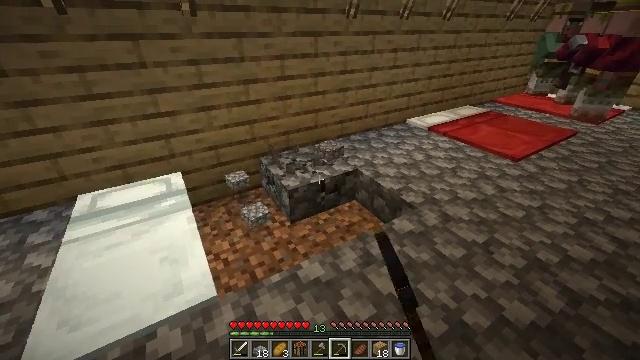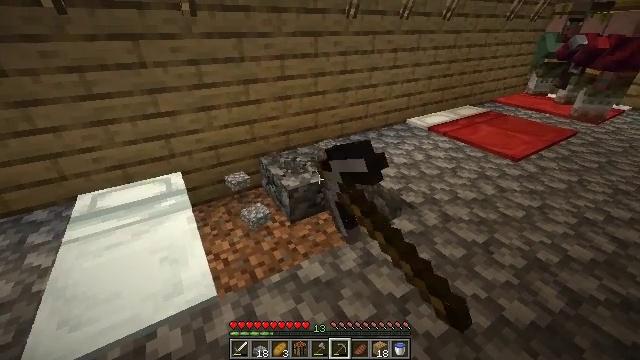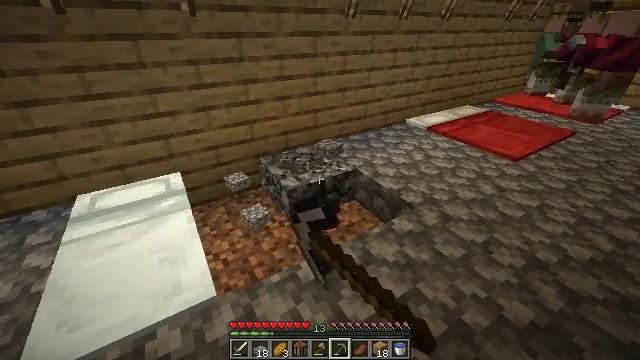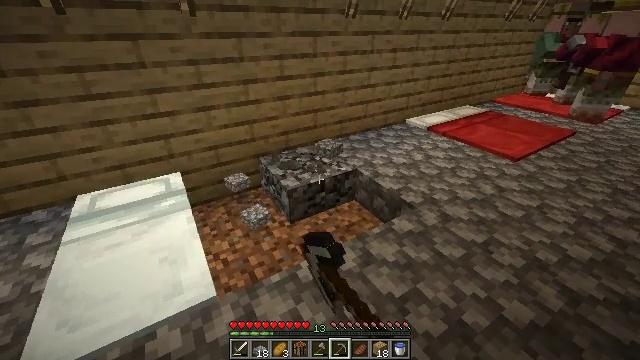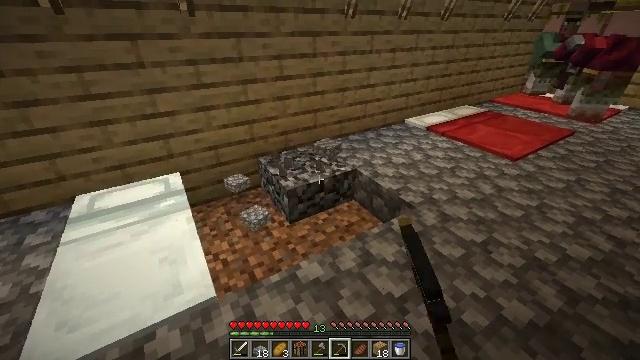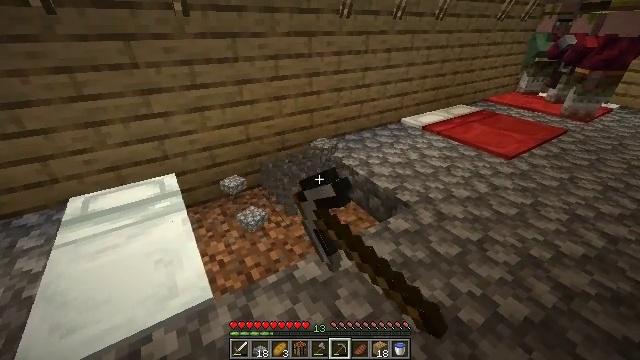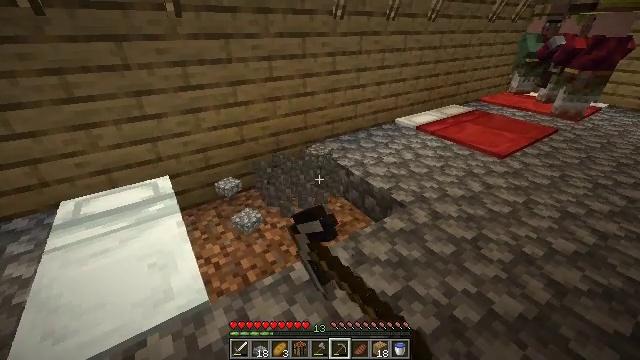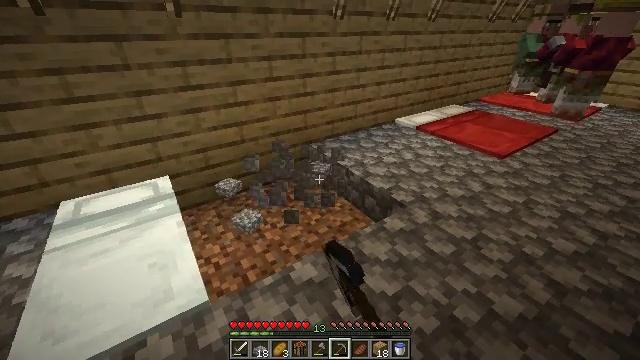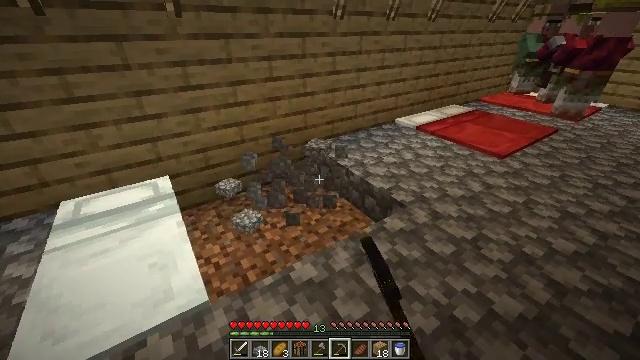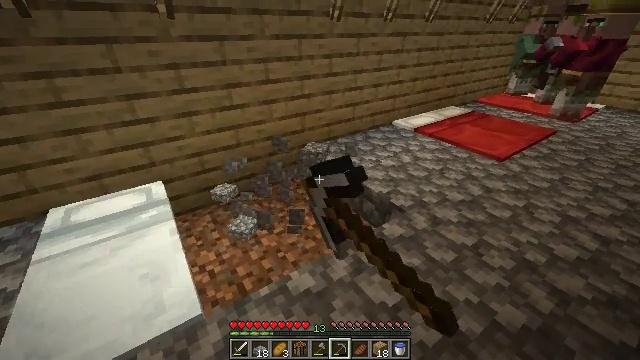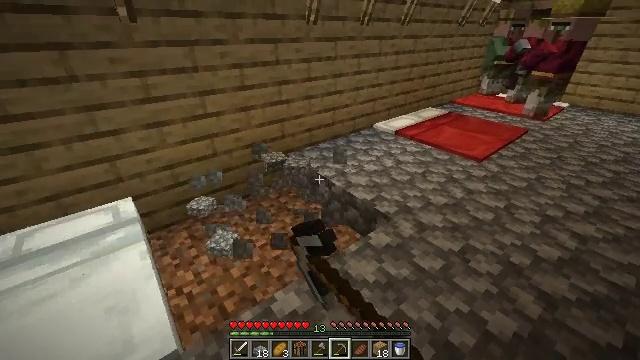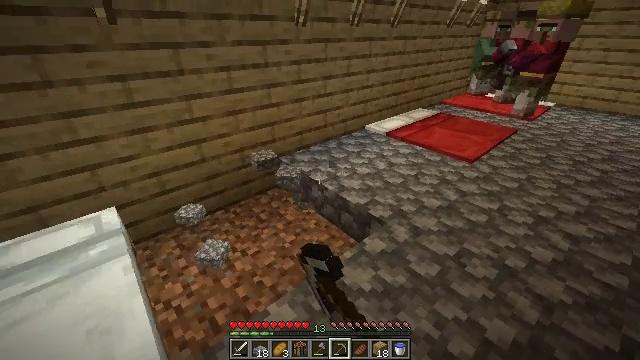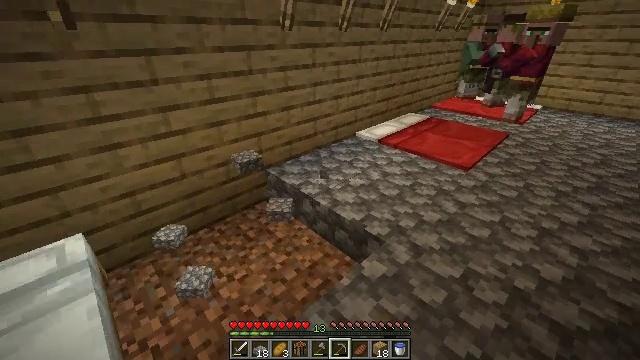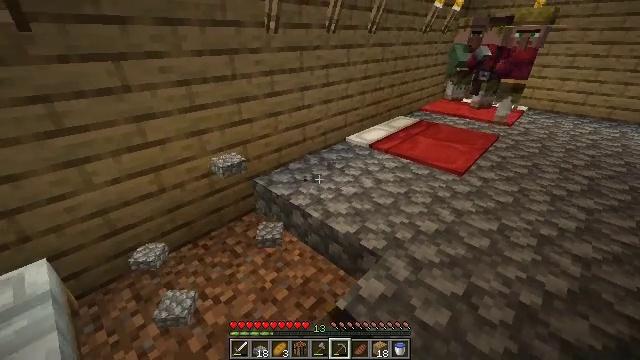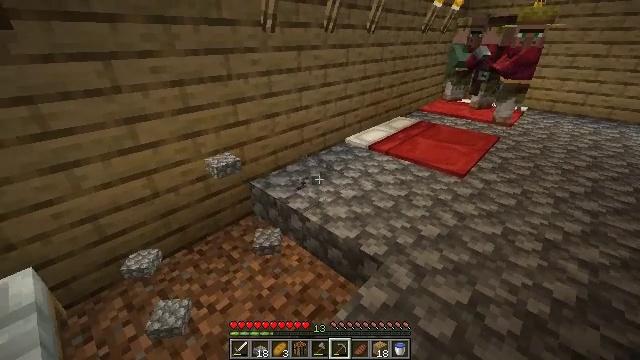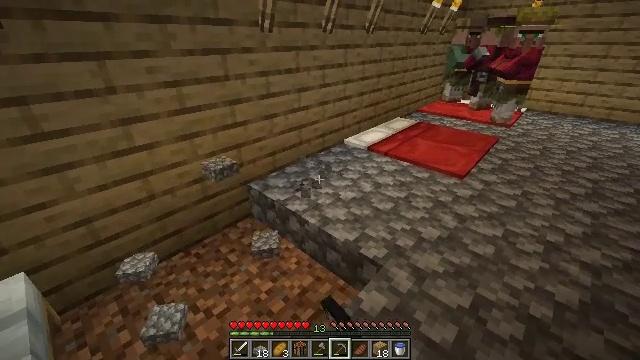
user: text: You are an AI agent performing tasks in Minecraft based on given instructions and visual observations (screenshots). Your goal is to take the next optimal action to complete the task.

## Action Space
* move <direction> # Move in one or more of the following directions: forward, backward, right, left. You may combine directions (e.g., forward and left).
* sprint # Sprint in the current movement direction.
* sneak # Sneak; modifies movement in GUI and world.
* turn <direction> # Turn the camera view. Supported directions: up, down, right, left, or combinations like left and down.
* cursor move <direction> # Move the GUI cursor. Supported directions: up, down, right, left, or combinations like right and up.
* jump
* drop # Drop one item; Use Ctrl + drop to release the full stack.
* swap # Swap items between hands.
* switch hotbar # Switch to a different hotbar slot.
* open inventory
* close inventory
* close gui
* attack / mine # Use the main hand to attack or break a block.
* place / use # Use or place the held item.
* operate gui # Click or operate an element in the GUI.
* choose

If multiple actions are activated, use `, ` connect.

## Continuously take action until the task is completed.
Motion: motion action
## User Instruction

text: Remove the cobblestone slab with a tool.
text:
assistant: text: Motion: attack / mine
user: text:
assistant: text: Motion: attack / mine
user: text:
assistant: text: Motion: attack / mine
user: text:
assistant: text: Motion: attack / mine
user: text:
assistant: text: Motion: attack / mine
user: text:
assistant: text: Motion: turn right, attack / mine
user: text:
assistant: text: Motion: attack / mine
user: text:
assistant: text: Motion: attack / mine
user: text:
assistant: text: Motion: move forward, attack / mine
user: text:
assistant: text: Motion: move forward, turn right, attack / mine
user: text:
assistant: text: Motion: move forward, turn right, attack / mine
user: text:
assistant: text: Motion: move forward, turn right, attack / mine
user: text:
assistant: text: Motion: turn right, attack / mine
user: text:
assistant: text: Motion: attack / mine
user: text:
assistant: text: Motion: attack / mine
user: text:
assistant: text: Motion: attack / mine
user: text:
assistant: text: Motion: attack / mine
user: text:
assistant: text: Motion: attack / mine
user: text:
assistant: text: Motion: attack / mine
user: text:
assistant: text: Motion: attack / mine
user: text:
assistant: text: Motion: attack / mine
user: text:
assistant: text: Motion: attack / mine
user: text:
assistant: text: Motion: attack / mine
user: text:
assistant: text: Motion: attack / mine
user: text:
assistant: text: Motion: attack / mine
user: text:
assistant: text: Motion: attack / mine
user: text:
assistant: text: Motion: attack / mine
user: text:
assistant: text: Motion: attack / mine
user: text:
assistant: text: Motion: attack / mine
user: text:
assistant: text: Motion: attack / mine